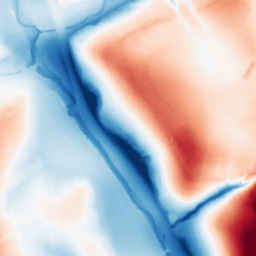
Category: classical
Decomposition family: gaussian_anisotropic
Decomposition parameters: sigma_x: 50
sigma_y: 10
Upsampling method: sinc_blackman
Upsampling parameters: scale: 2
kernel_size: 8
Upsampling scale: 2